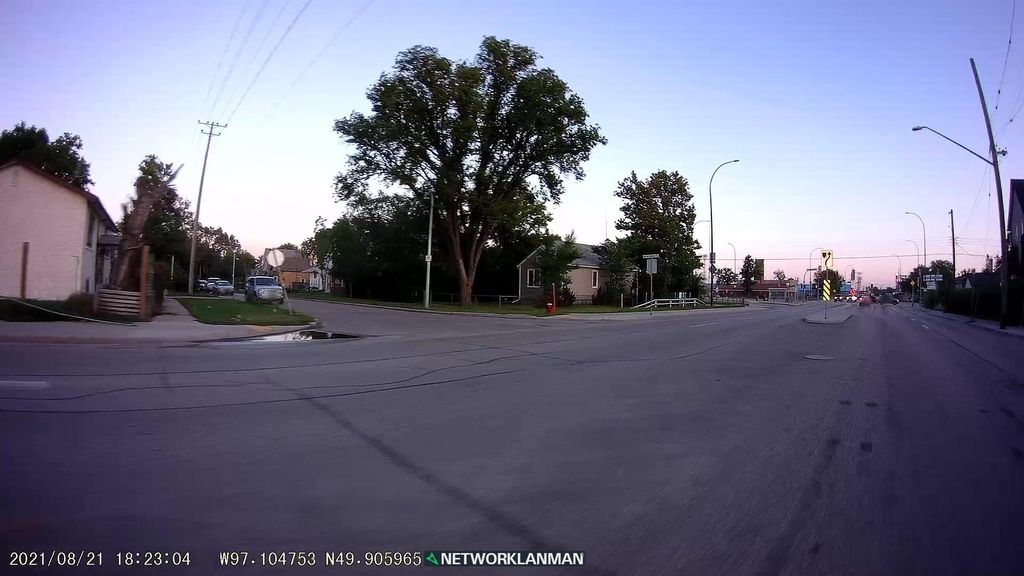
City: winnipeg